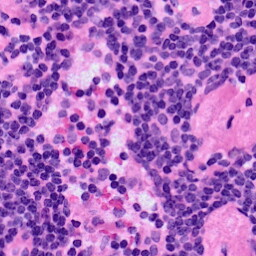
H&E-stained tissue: LymphNode